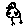
Label: bird